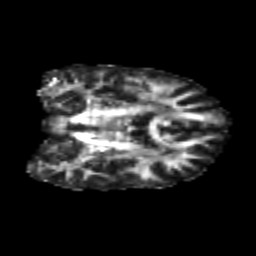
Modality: FA
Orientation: coronal
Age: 22
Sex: female
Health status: healthy
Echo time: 0.074 s